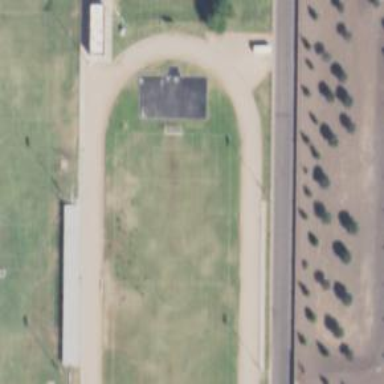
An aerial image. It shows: American football pitch.